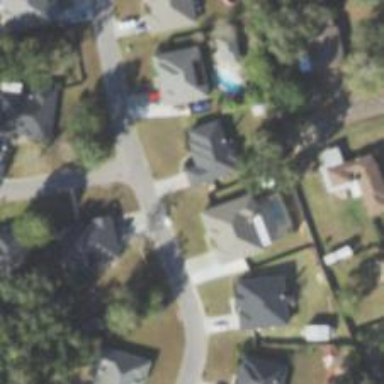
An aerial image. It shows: Asphalt road in residential area.